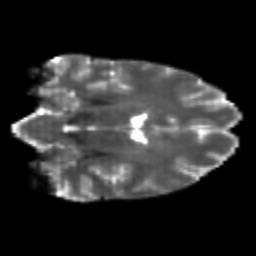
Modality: T2w
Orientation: coronal
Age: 22
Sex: female
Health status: healthy
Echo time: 0.074 s